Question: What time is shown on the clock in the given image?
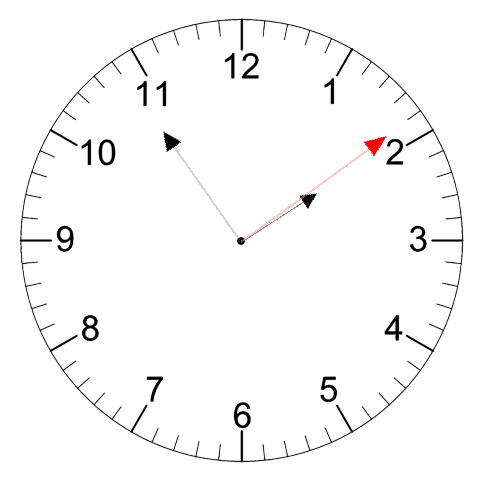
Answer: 01:54:09